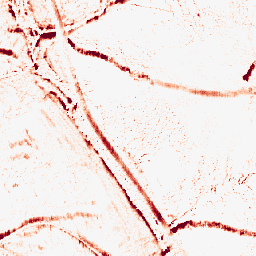
Category: morphological
Decomposition family: morphological_ellipse
Decomposition parameters: operation: opening
width: 10
height: 5
Upsampling method: area
Upsampling parameters: scale: 4
Upsampling scale: 4